Current action and preconditions to check: trajectory_clear

Your task: For each precondition in the list above, predict whether it will hold at this action.

Consider the current scene as observed from the mobile robot's camera, and analyze the predicted future states of all dynamic agents (e.g., people, animals, vehicles, or any moving entities) within the NEXT SECOND.

IMPORTANT: Only answer "very likely" if you are absolutely certain—based on strong, clear evidence—that a dynamic agent will violate the precondition in the predicted future state. Do NOT answer "very likely" for unlikely, ambiguous, or low-probability risks.

Ask yourself for each precondition: Is there a high probability, with clear and convincing evidence, that the predicted future states of any dynamic agent will interfere with the predicted future state of the currently executing action within the NEXT SECOND, causing that precondition to fail?

Assess the risk level based on these predictions. Use "likely" or "very likely" if motions create a clear risk of interference.

Use "neutral" or "improbable" if agents are nearby but their predicted paths are clearly diverging or non-conflicting.

Failure Risk Categories: "very improbable", "improbable", "neutral", "likely", "very likely"

Answer Format: Output ONLY the probability_of_failure value from these categories: "very improbable", "improbable", "neutral", "likely", "very likely"

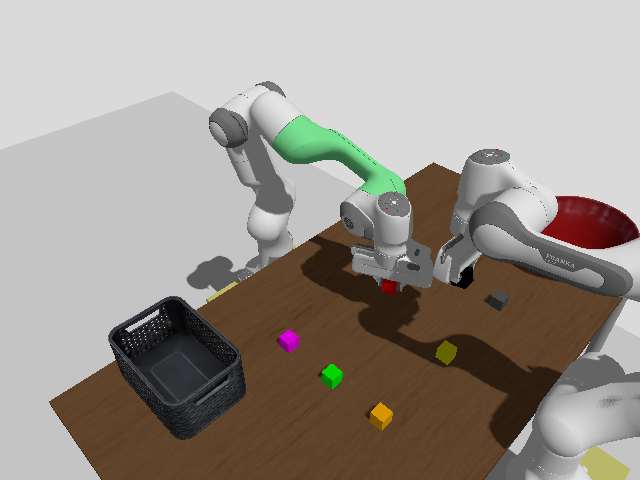

Answer: neutral